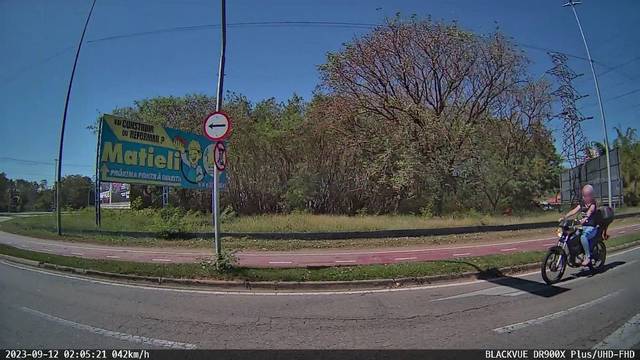
Region: Brazil
Coordinates: -23.511, -47.454